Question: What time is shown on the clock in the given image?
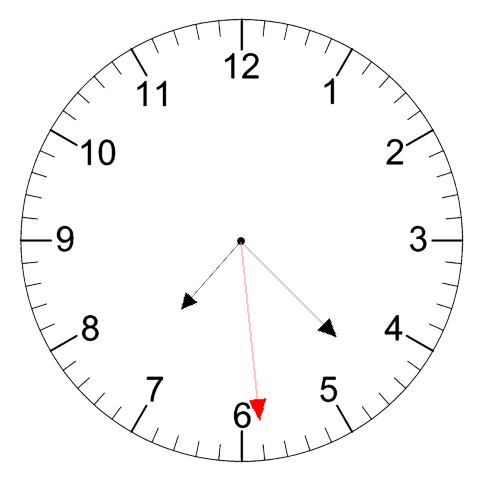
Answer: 07:22:29